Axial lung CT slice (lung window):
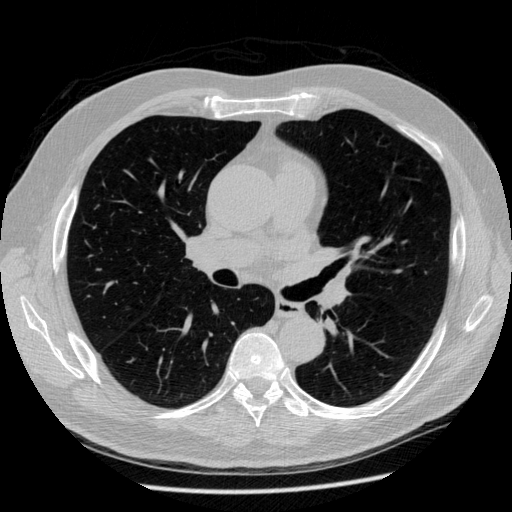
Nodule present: no